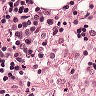
Metastatic tissue present: no